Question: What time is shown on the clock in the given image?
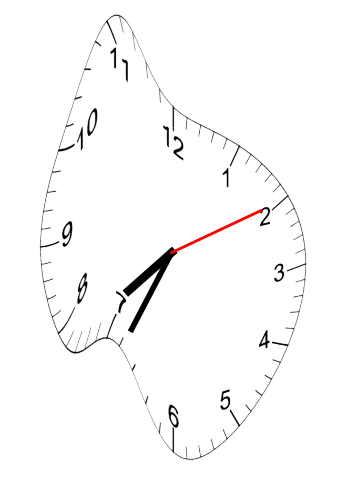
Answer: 07:34:10